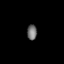
Tissue: lung
Cell type: T cells
Senescence score: 0.5635
Nuclear area (px): 146
Mean DAPI intensity: 112.616